Interaction volume radius: 5 \u00c5
Interaction volume height: 20 \u00c5
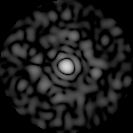
Disorder parameter: 0.8856